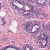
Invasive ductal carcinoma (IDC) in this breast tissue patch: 1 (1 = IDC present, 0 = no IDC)